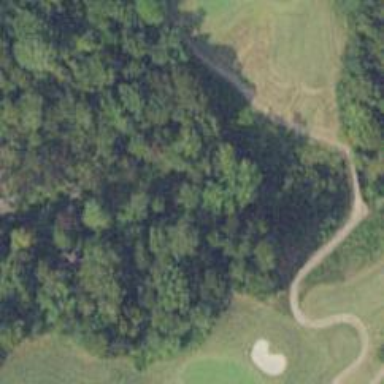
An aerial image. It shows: Rough grassy area used for golf.